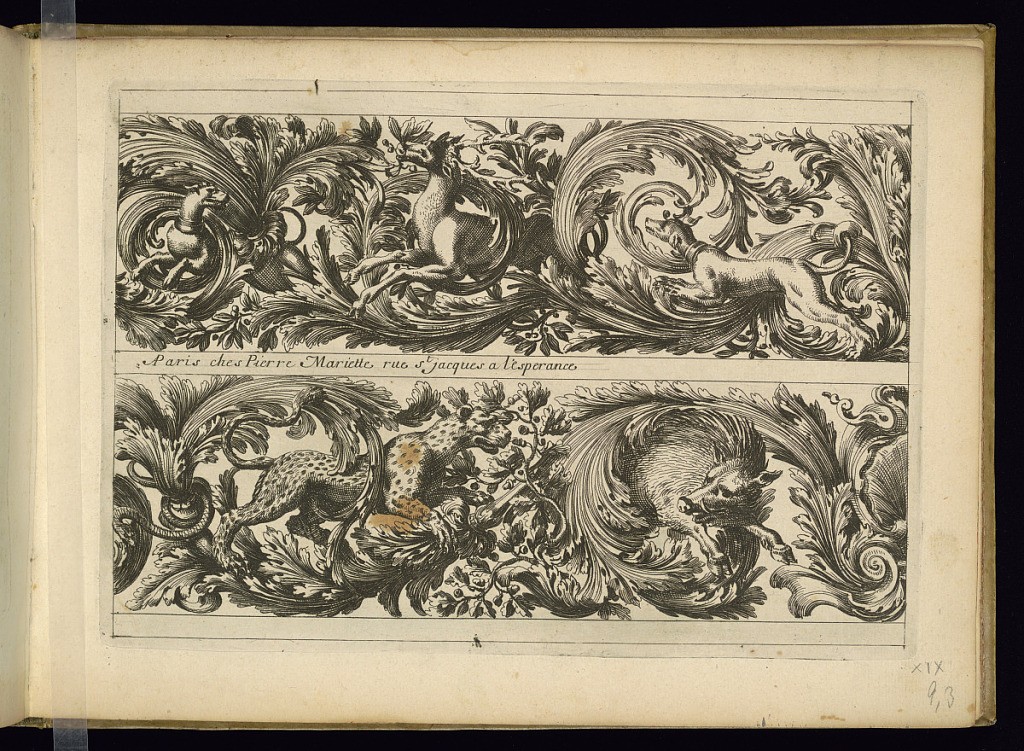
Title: Two Frieze Designs
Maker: Jean Le Pautre, French, 1618–1682
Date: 1663
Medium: Etching on laid paper
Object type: Print
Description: Two ornamental friezes with scrolling leaves (rinceaux), foliate branches, shell, snakes, dogs, a deer, a boar, and a leopard.